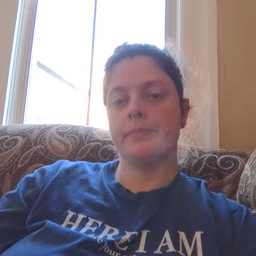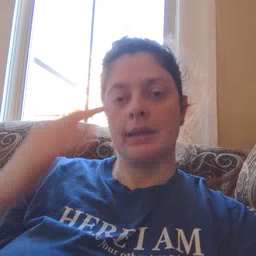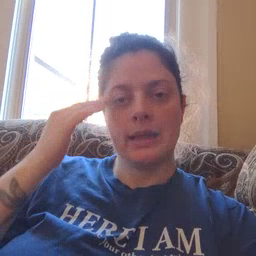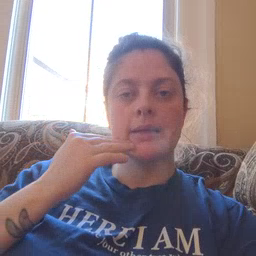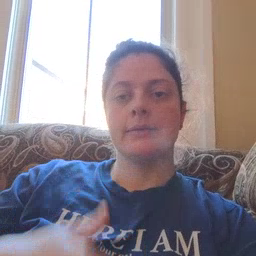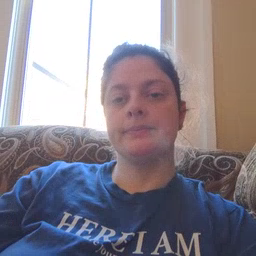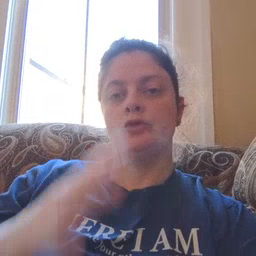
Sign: head